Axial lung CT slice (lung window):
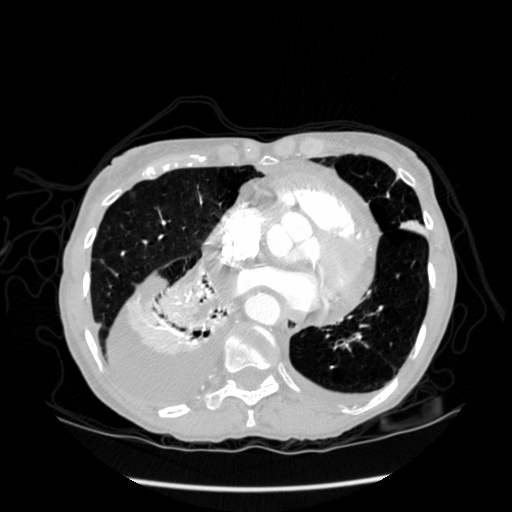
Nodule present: yes
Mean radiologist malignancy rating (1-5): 1.5